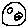
Label: moon